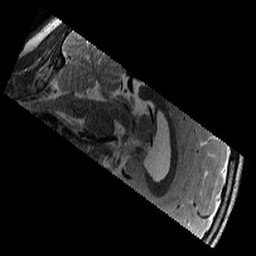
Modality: T2w
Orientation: sagittal
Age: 9
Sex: male
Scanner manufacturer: siemens
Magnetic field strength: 3 T
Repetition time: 9.23 s
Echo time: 0.067 s